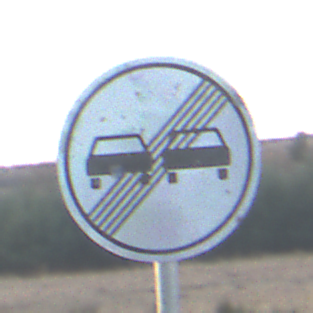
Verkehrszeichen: EndeUeberholverbot
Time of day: SunriseSunset
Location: Outdoor (Nature)
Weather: Clear
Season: Winter
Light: Natural